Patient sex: M
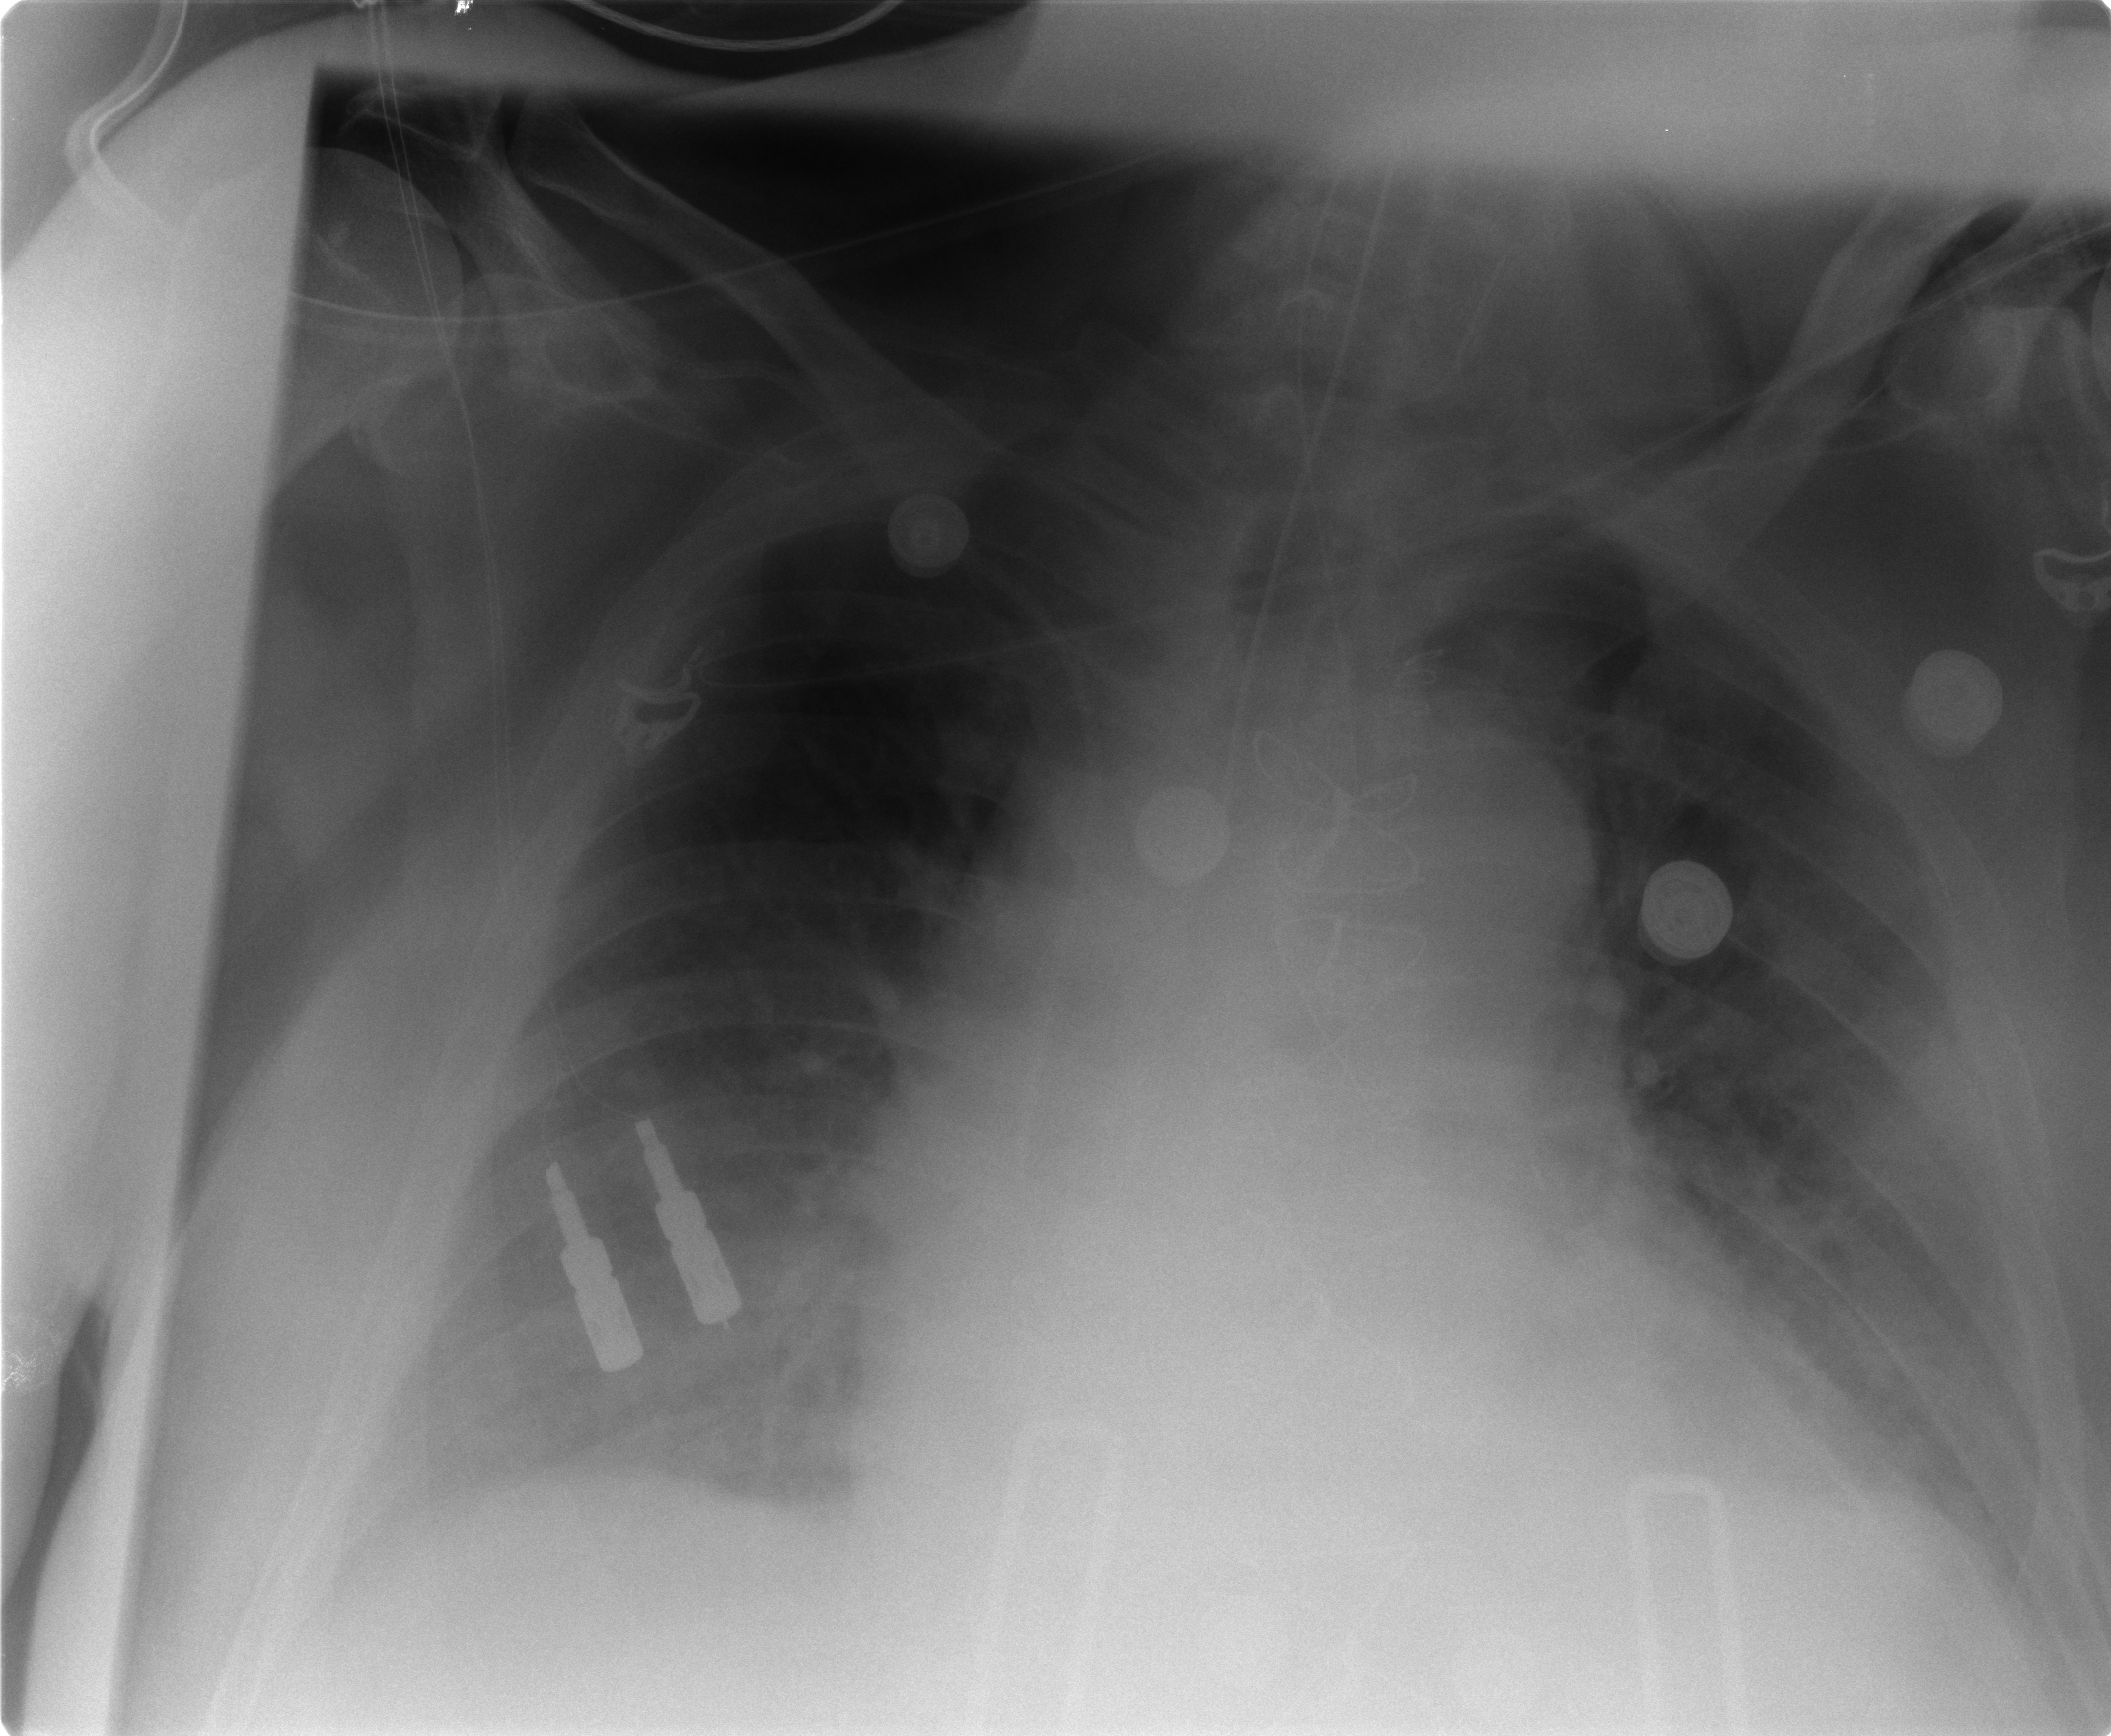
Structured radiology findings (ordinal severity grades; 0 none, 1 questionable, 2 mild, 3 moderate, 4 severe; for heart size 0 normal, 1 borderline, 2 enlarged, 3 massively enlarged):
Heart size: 3
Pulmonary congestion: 3
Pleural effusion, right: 2
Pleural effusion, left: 2
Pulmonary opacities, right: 0
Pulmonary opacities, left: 2
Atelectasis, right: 2
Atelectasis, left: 2